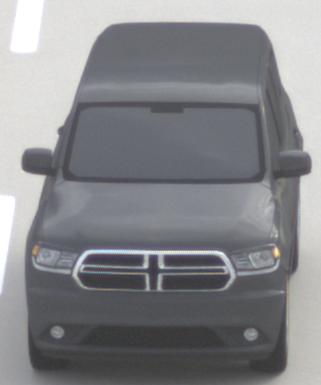
Make: Dodge
Model: Durango
Detailed model: Gen. 3
Model produced from: 2010
Doors: 5
Color: gray
Road condition: dry road
Daytime: morning or afternoon
Contrast: low contrast